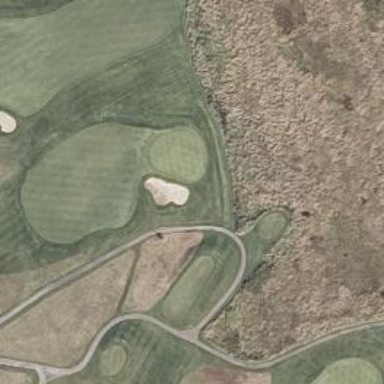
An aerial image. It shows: Golf hole.